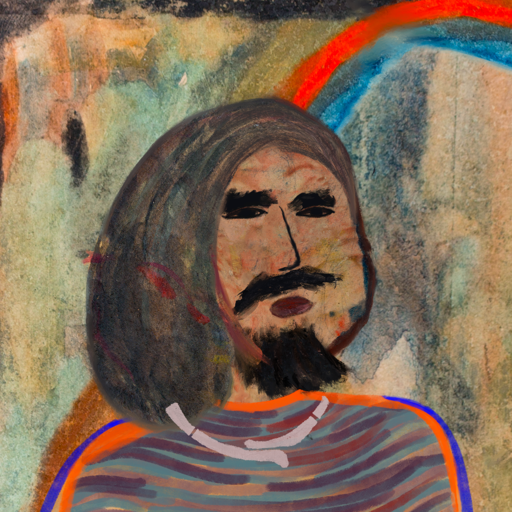
Background: Childish, Head And Neck Side: Orphan, Face Side: Mosgoul, Bust: Experience, Hair Side: Gypsy_Mother, Head Accessory: Blank, Second Necklace: Blank, Necklace: Hypocrite_2, Baby: Blank